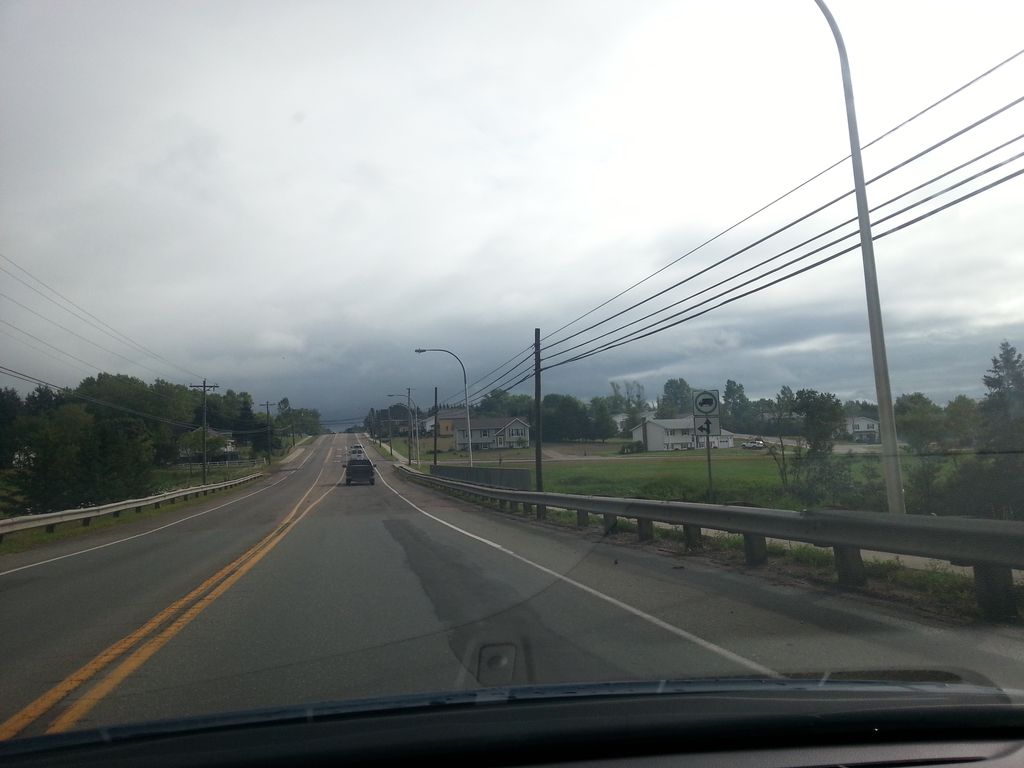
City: charlottetown